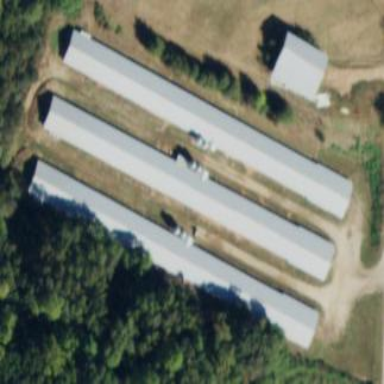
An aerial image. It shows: Poultry farmyard.